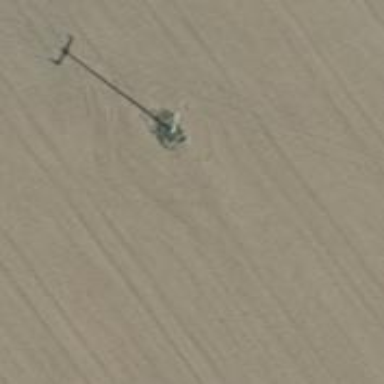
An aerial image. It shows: Power pole.